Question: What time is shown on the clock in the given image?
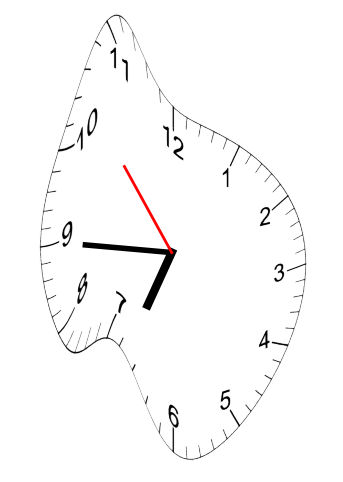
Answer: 06:44:53